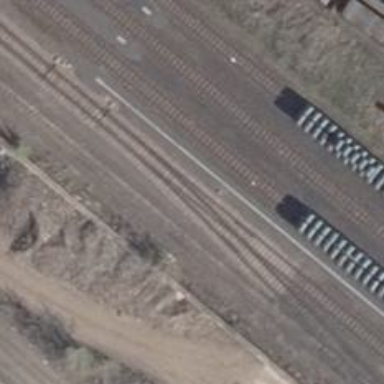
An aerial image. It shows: Railway switch.